Field crop: maize
Growth stage: 2
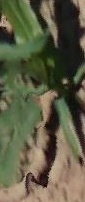
Species: maize